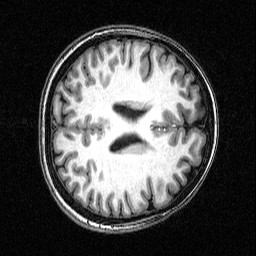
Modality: T1w
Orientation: axial
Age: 27
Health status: healthy
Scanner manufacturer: siemens
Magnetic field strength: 3 T
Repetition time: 2.5 s
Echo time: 0.00393 s